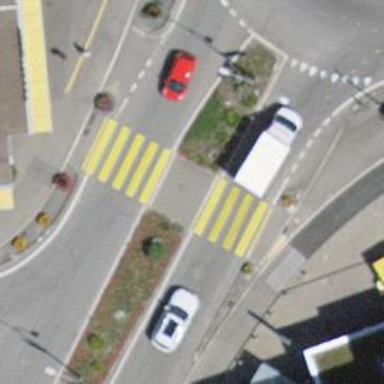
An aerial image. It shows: Zebra crossing with pedestrian island.